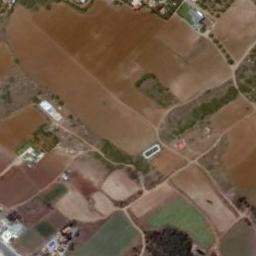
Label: rectangular_farmland